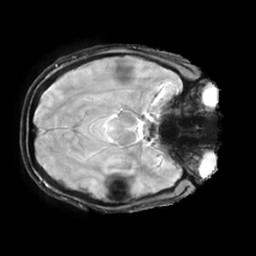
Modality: T2starw
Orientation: axial
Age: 26
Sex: male
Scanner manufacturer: ge
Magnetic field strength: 3 T
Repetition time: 0.65 s
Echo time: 0.02 s